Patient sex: F
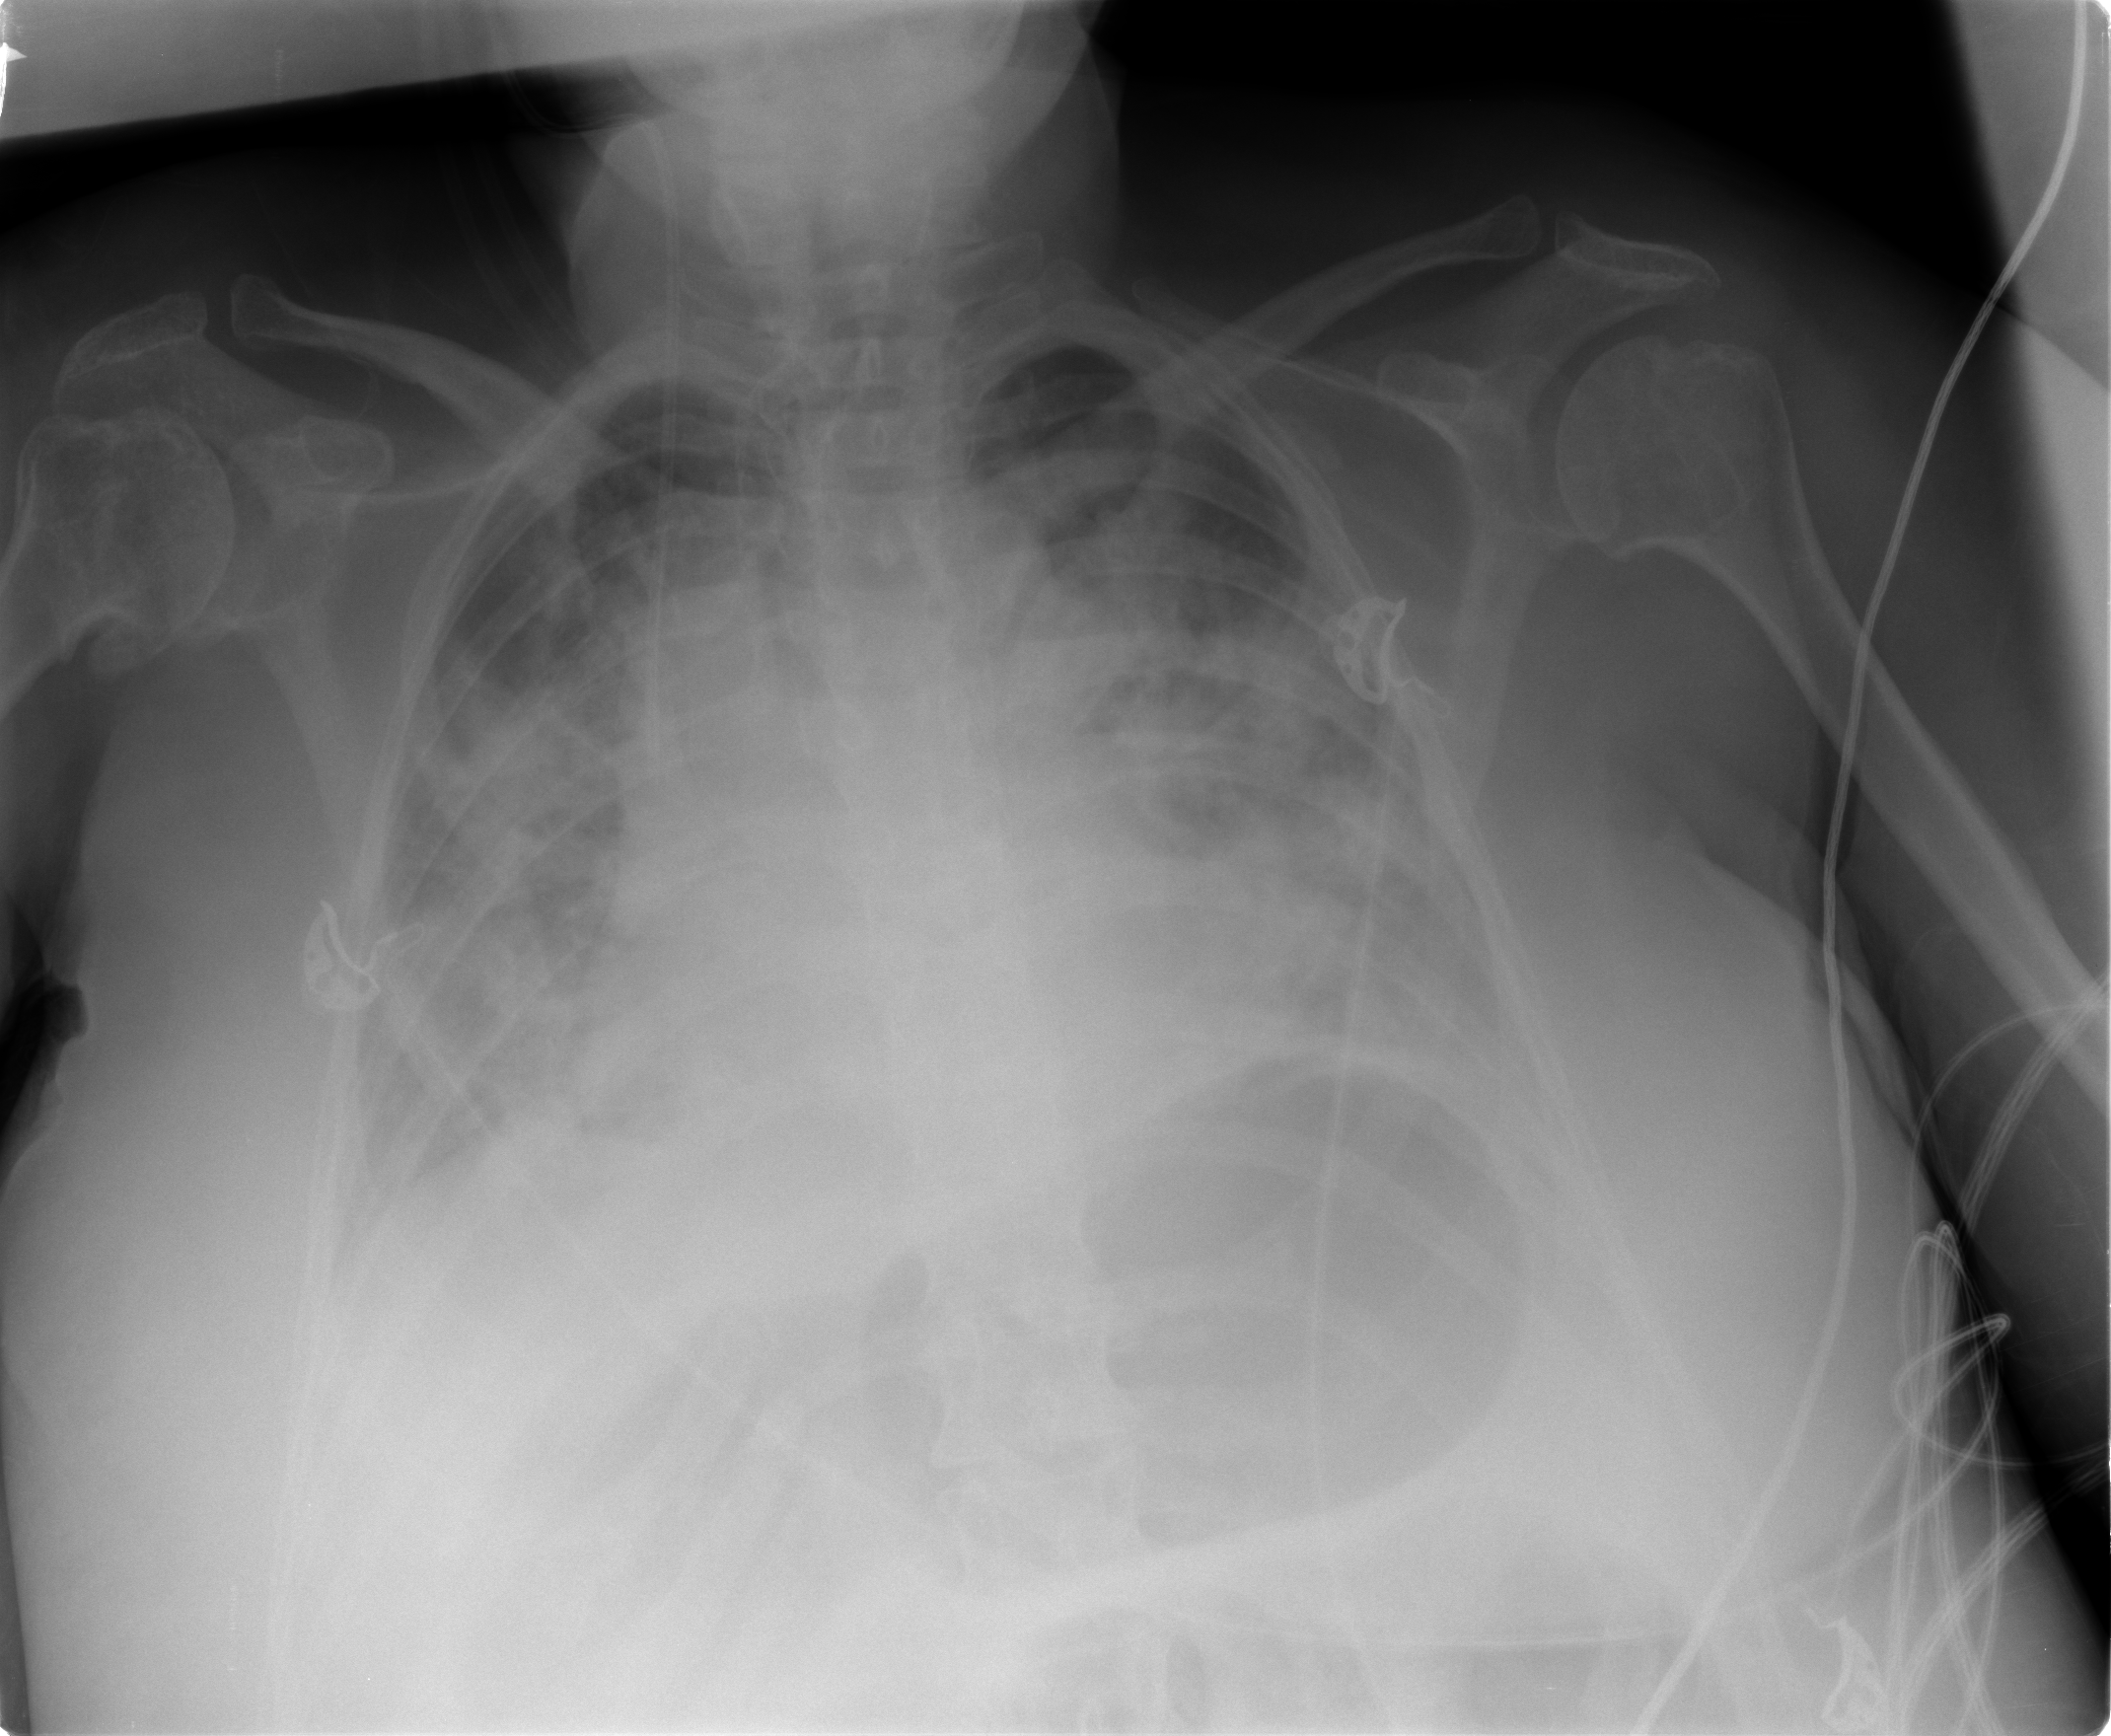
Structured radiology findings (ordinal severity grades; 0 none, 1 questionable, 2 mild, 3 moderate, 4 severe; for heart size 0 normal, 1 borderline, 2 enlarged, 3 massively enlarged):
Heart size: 2
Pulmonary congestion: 2
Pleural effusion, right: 2
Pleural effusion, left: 2
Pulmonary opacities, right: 3
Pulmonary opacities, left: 3
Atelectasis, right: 2
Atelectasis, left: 2